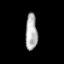
Tissue: prostate
Cell type: Fibroblasts
Senescence score: 0.7405
Nuclear area (px): 425
Mean DAPI intensity: 173.259